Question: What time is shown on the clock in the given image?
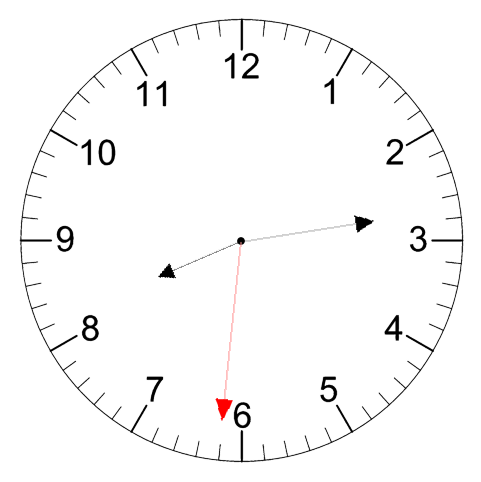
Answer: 08:13:31